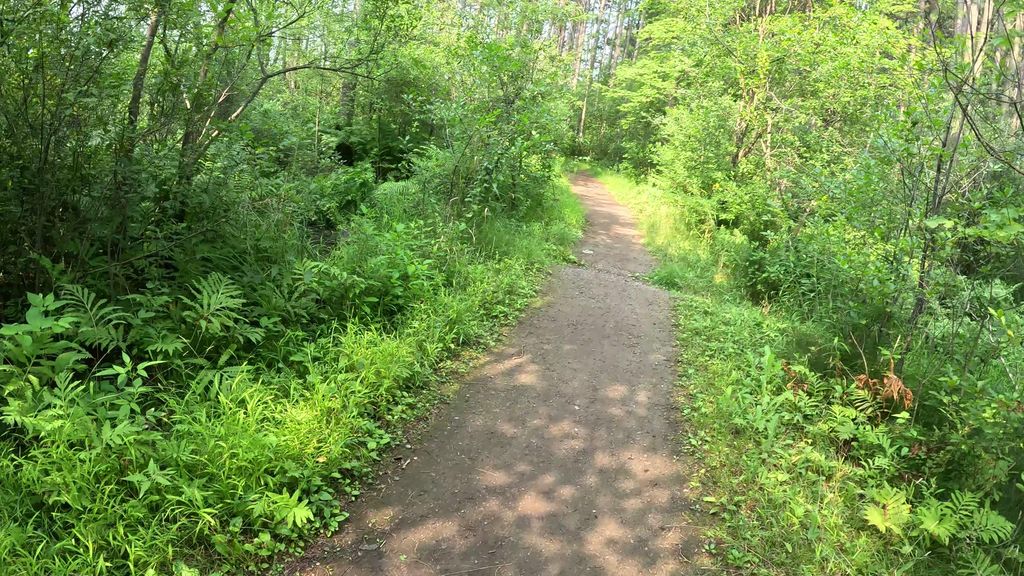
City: ottawa-gatineau